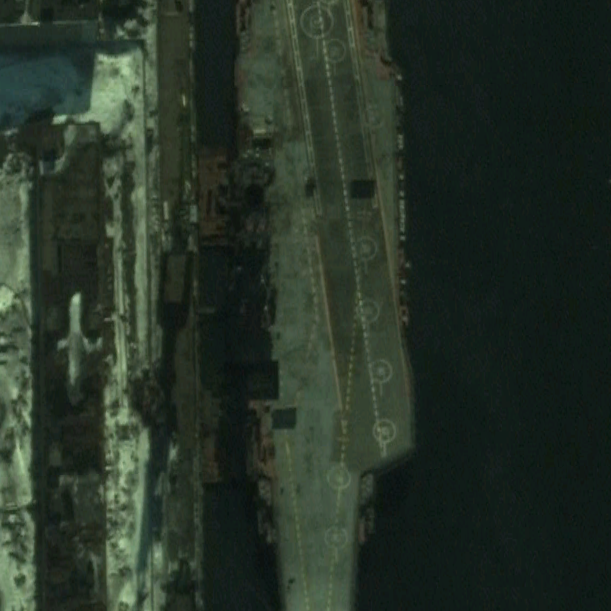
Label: aircraft_carrier